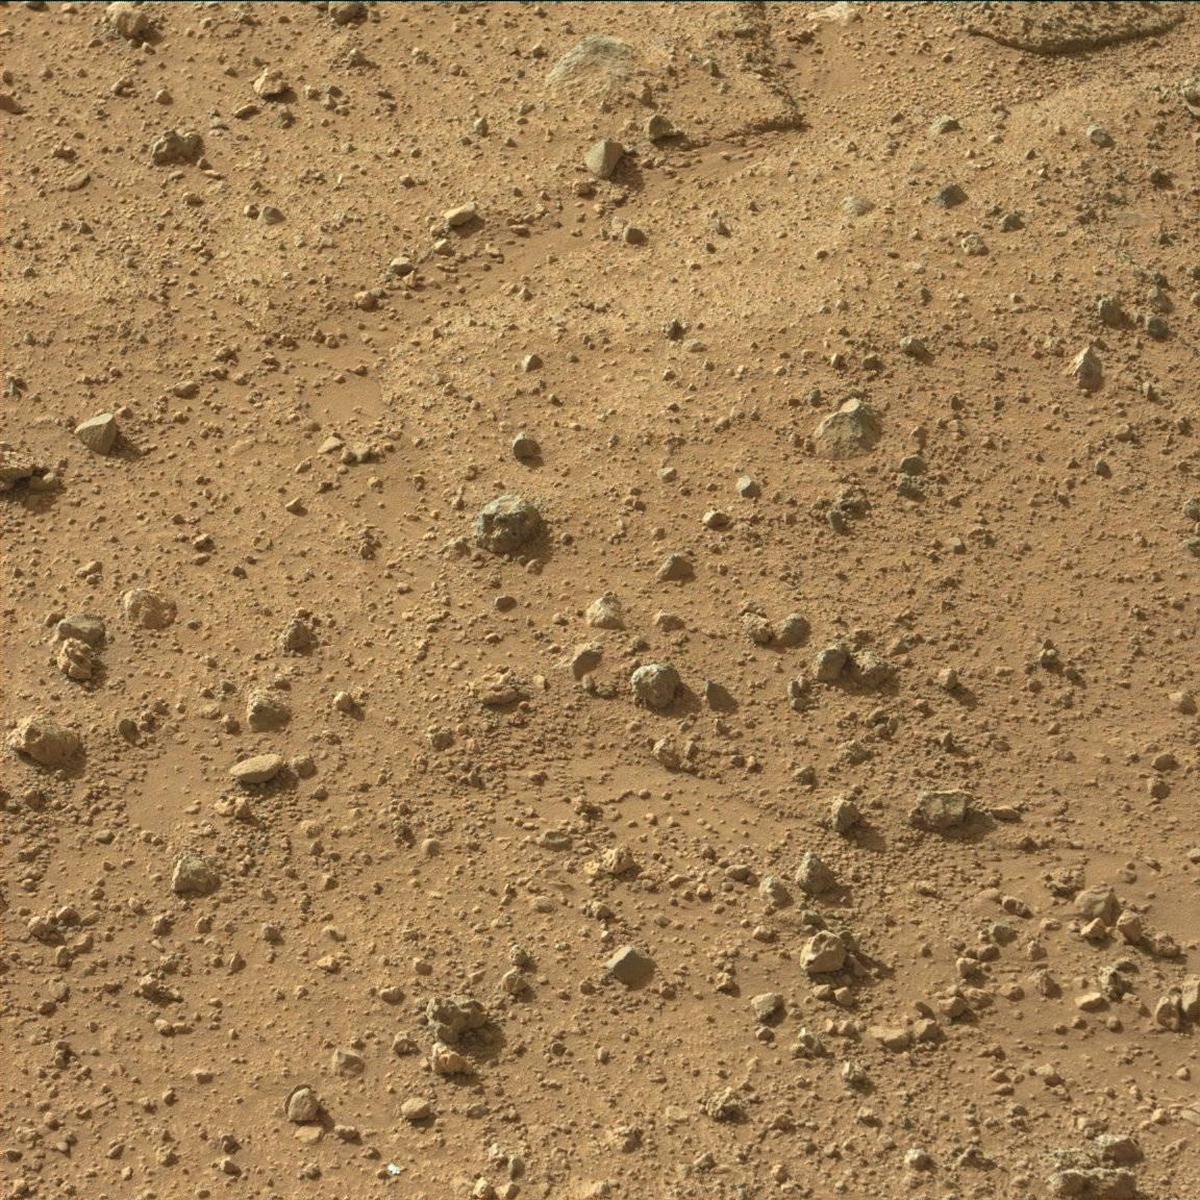
Terrain classes present: Bedrock, Rock, Sand / Soil